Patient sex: M
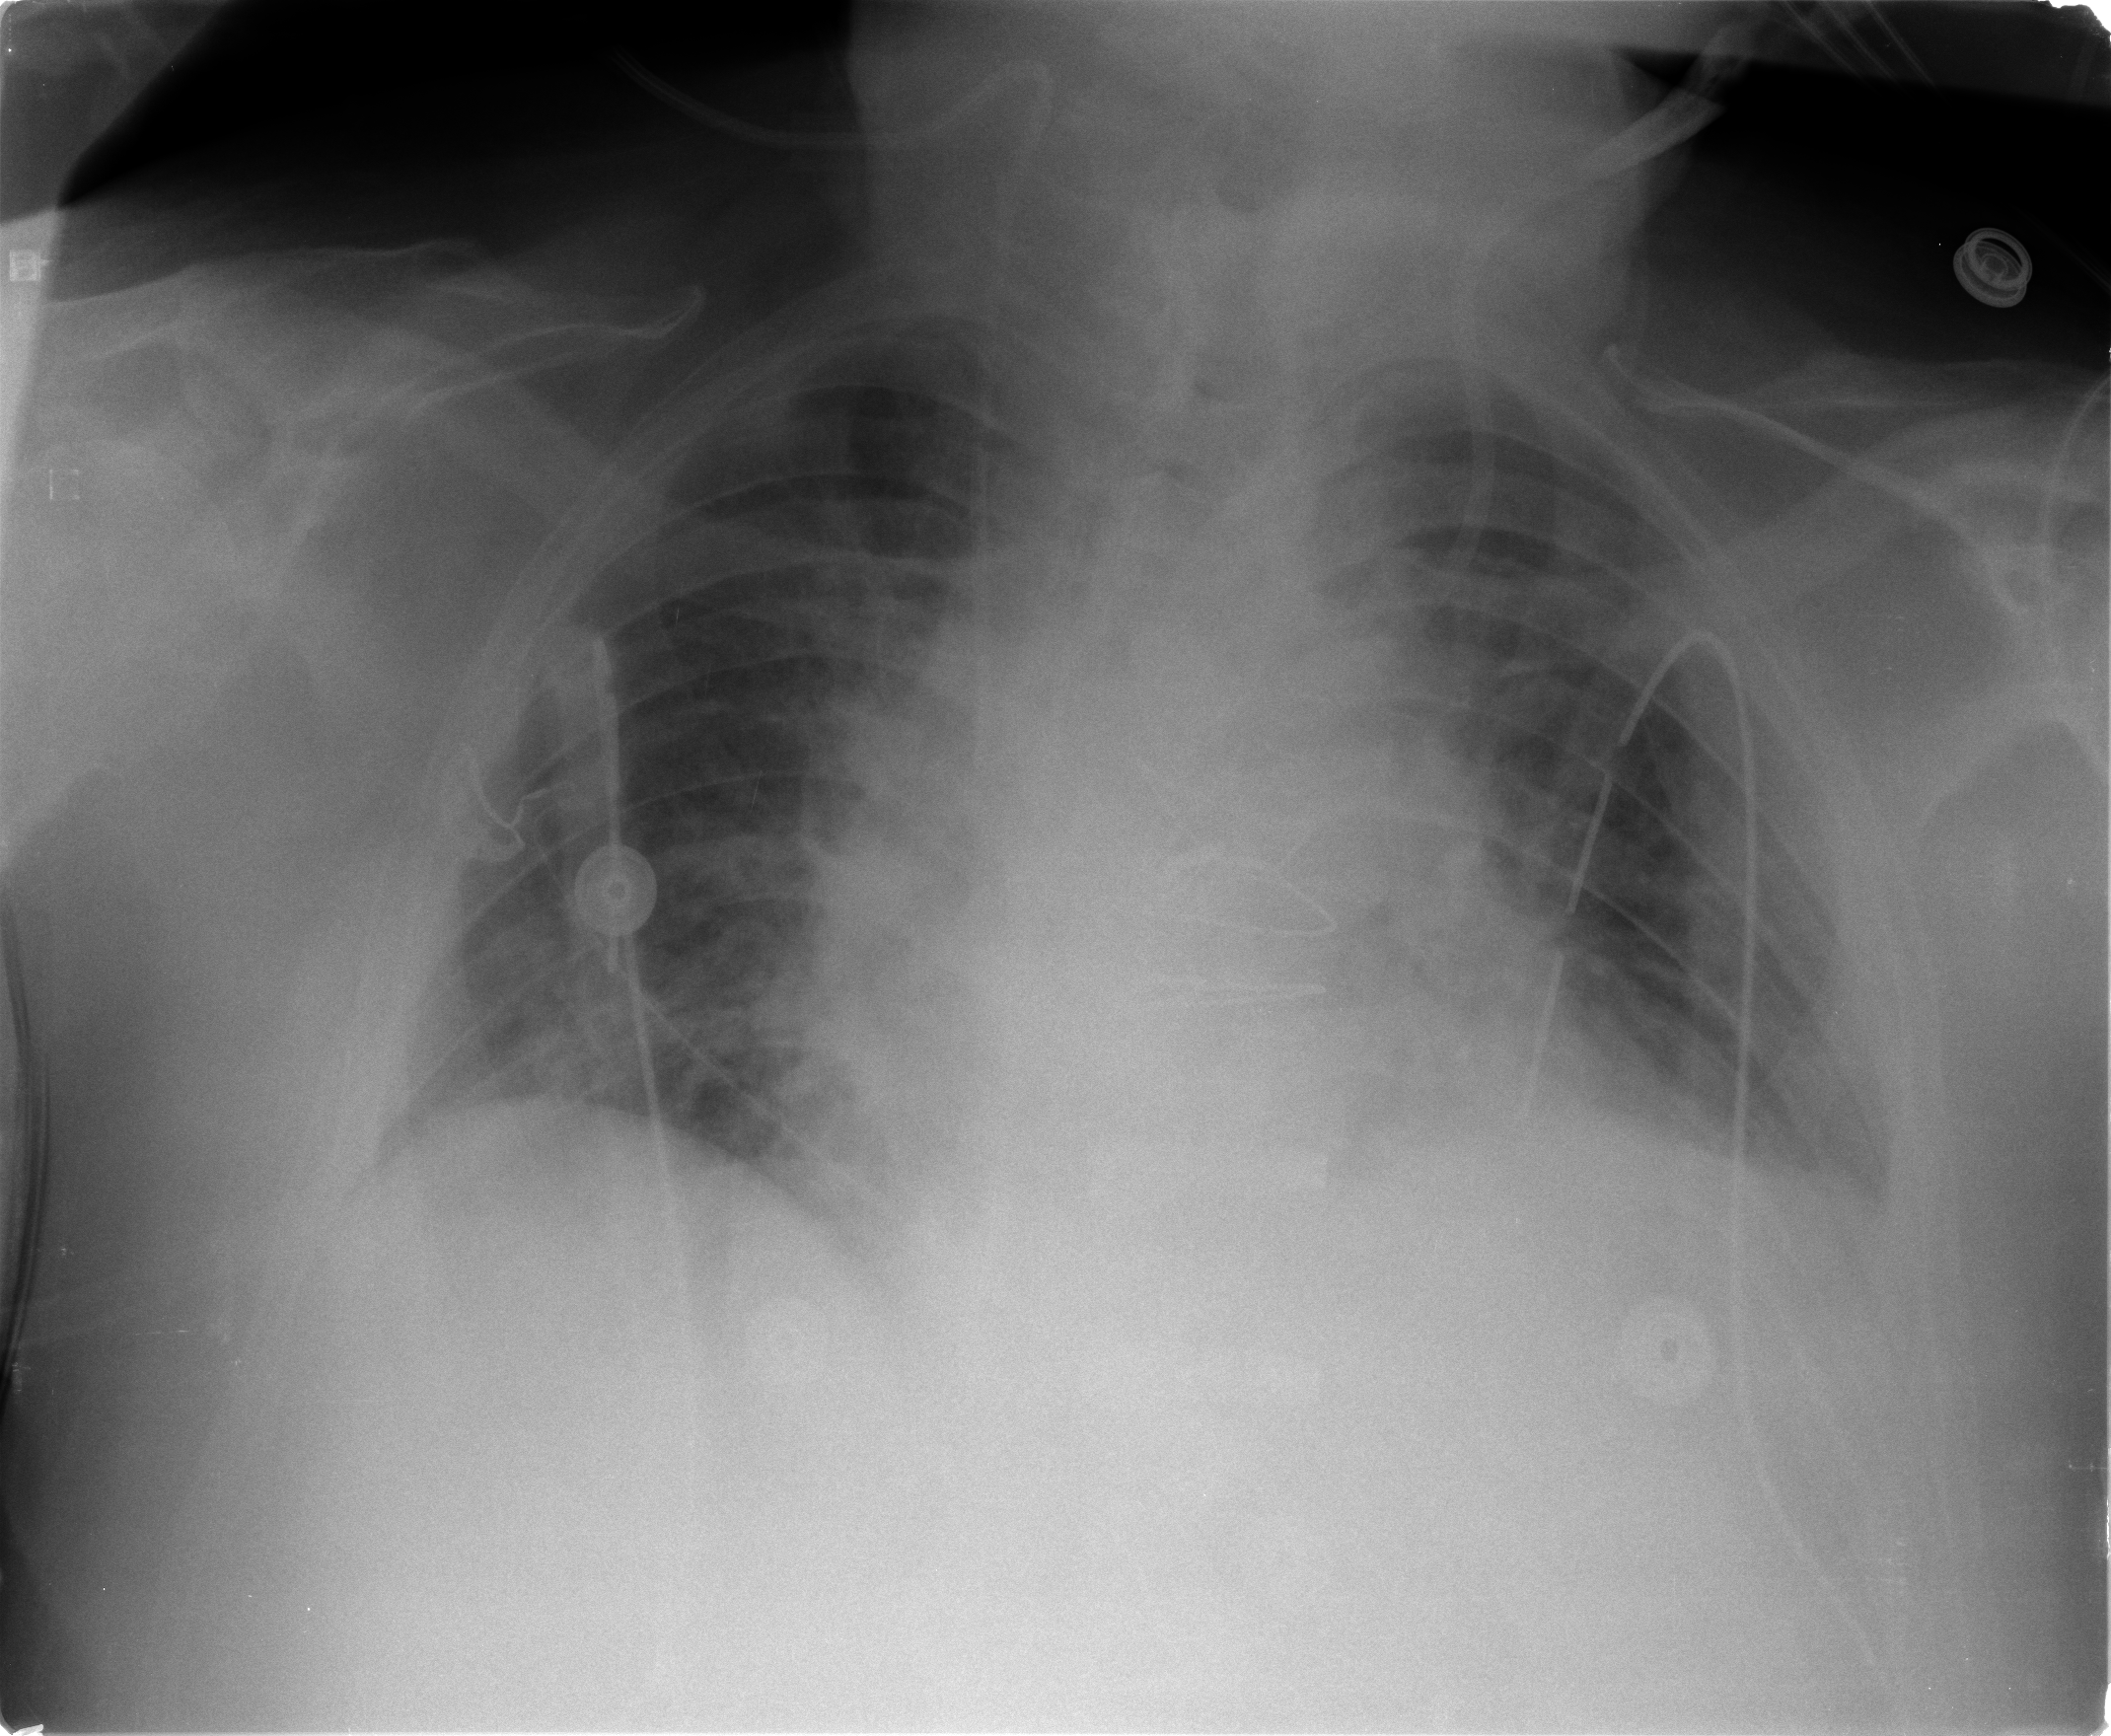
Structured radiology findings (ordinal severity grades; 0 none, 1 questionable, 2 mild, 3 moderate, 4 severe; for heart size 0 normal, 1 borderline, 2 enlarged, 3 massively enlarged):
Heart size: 2
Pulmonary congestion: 2
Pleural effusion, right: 1
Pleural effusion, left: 2
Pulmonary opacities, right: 0
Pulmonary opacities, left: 0
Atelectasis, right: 0
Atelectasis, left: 2